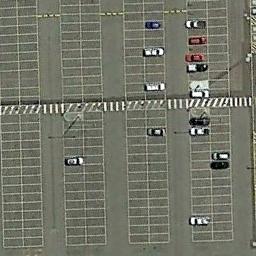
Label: parking_lot